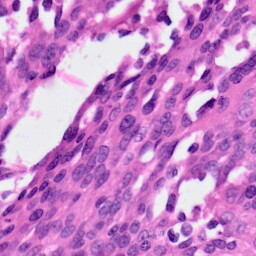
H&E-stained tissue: Ovarian